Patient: sex M, age 61
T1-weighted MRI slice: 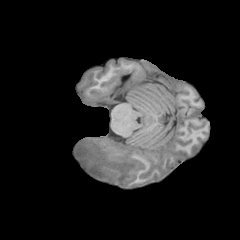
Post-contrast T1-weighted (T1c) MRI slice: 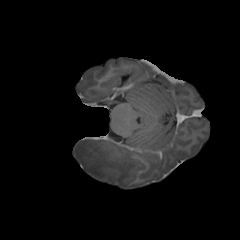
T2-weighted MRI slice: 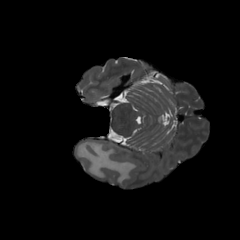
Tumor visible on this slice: yes
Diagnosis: Glioblastoma, IDH-wildtype
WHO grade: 4